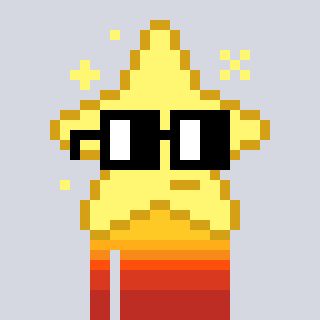
a pixel art character with square black glasses, a star-shaped head and a grayscale-colored body on a cool background